Question: I've built an application that hides in the system tray via the SystemTray class. Works ok, but when I quit the program and start it again, it doesn't remove the icon from the tray before hovering it with the cursor. Doing this multiple times causes multiple icons to appear:

Is this a problem with my program or is it a Windows' bug?
I followed <URL> to create the system tray icon.
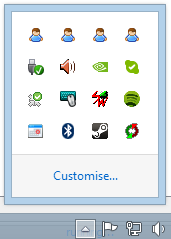
Answer: When an application which created a tray icon is terminated, Windows doesn't remove the tray icon automatically. It only does so when the user hovers over it with the mouse and notices that the owning process doesn't exist anymore.
To make sure that the icon is removed immediately, you have to call 'systemTray.remove(yourIcon)' when your program quits.